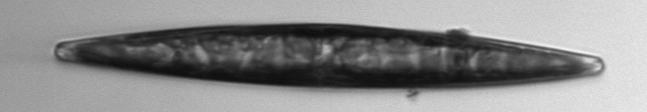
Label: Pleurosigma